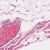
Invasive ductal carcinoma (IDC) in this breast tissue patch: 0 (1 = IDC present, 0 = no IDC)